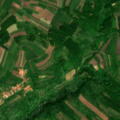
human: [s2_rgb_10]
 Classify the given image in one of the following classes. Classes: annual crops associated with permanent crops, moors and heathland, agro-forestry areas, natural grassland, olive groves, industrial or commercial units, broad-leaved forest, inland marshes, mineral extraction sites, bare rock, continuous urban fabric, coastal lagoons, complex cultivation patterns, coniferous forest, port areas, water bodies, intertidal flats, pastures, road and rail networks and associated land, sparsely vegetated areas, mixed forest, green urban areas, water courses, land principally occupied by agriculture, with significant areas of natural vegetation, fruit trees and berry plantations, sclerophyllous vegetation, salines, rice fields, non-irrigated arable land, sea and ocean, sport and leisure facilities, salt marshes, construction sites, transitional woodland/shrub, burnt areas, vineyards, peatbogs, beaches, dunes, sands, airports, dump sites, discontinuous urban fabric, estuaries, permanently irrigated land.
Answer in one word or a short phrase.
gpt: non-irrigated arable land, complex cultivation patterns, land principally occupied by agriculture, with significant areas of natural vegetation, broad-leaved forest, transitional woodland/shrub